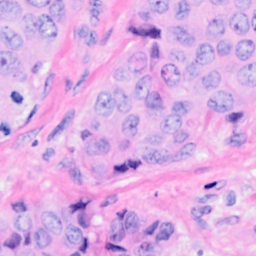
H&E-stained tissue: Breast